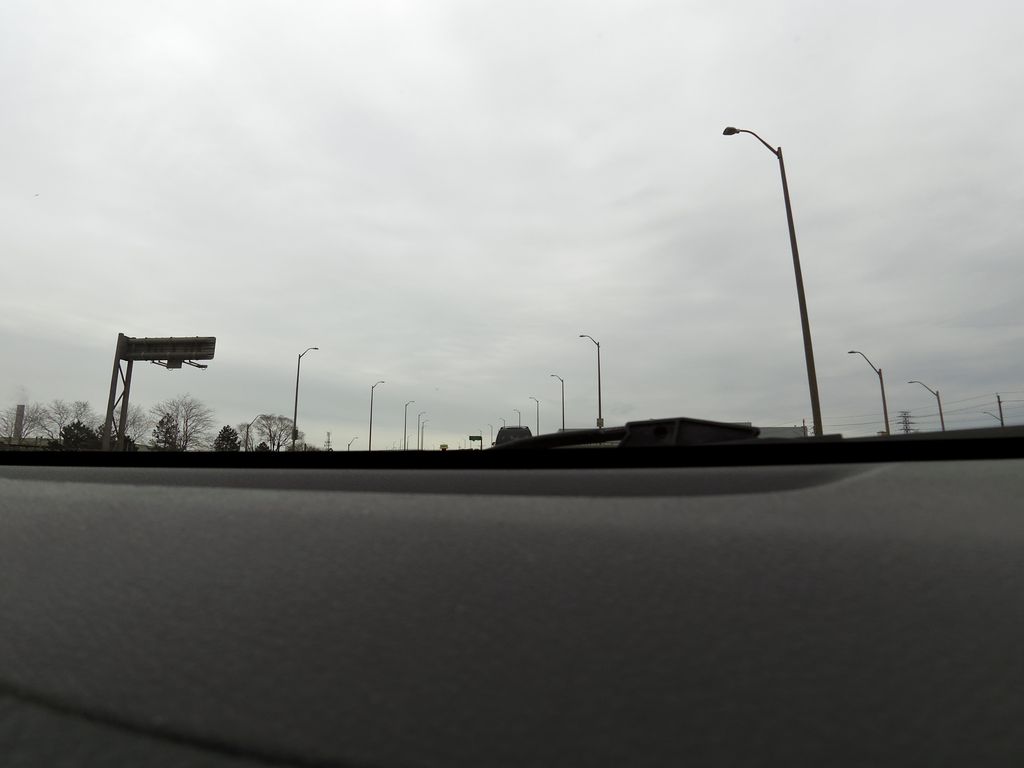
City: hamilton